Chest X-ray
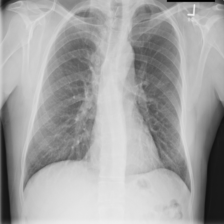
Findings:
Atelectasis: negative
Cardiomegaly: negative
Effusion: negative
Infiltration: negative
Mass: negative
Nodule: negative
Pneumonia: negative
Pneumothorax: negative
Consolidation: negative
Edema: negative
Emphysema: negative
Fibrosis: negative
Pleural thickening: negative
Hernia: negative